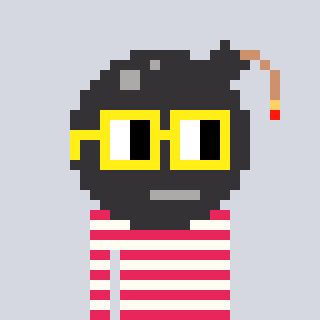
a pixel art character with square yellow glasses, a bomb-shaped head and a grayscale-colored body on a cool background